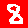
Digit: 8